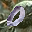
Label: 0